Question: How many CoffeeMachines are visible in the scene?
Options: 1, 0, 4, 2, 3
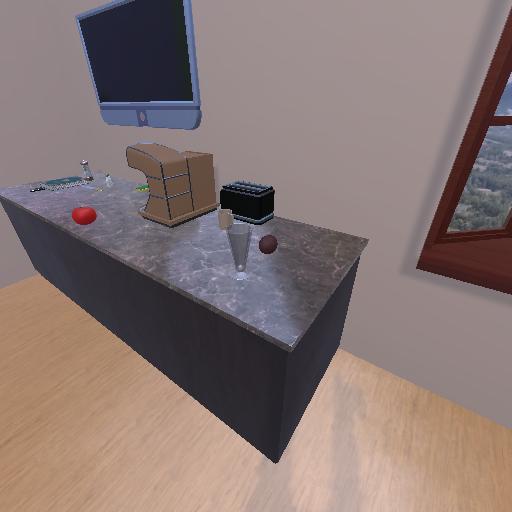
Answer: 1